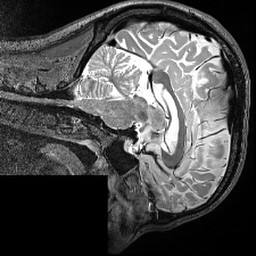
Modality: T2w
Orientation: sagittal
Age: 33
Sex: male